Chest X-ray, PA view. Patient: 55 years old, sex M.
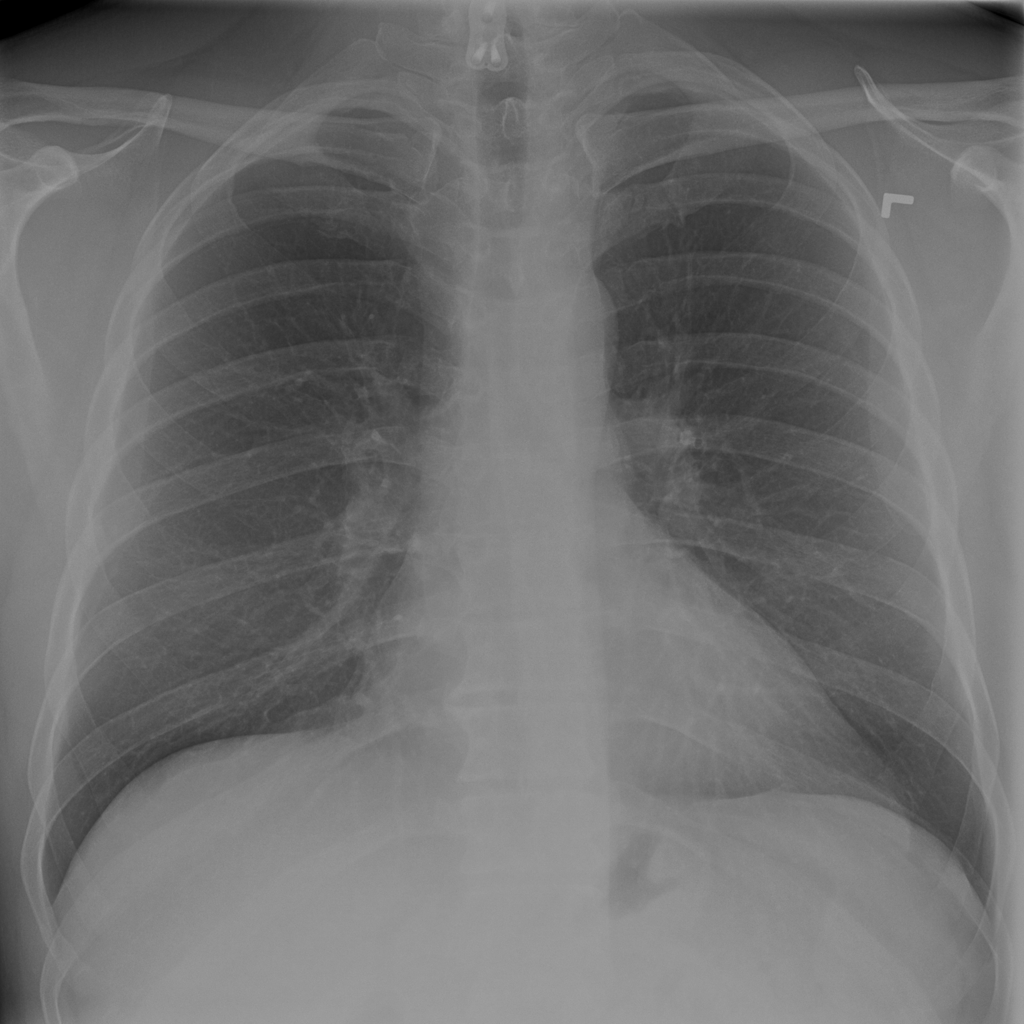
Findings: Infiltration